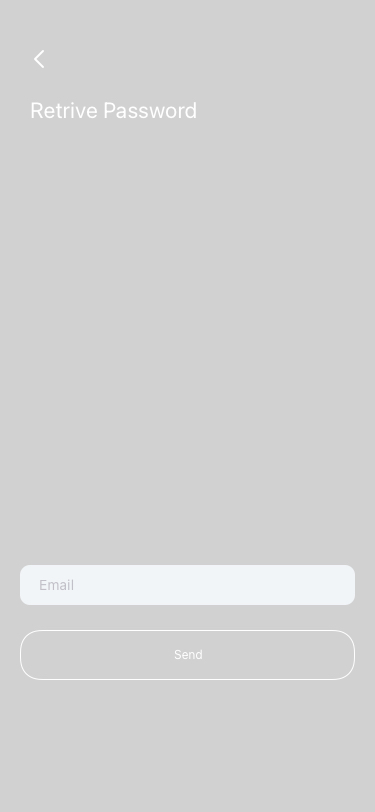
Text in this UI design:
Retrive Password